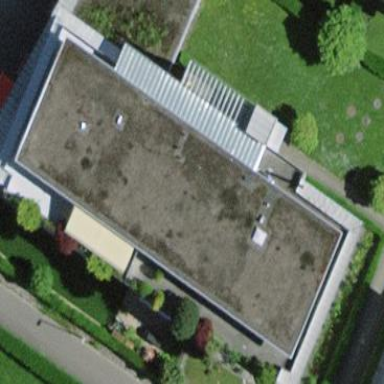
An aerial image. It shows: Flat-roofed apartment building.